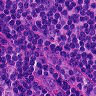
Metastatic tissue present: no